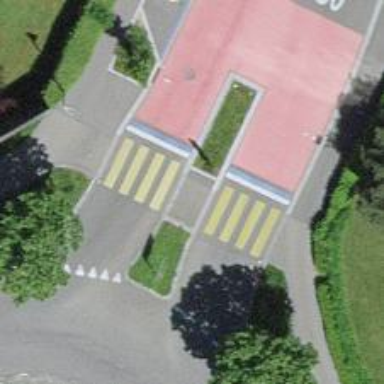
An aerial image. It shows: Uncontrolled zebra crossing with central island.